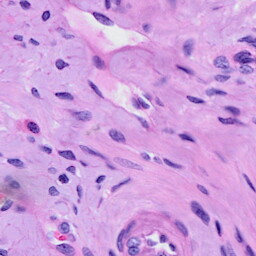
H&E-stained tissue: Cervix